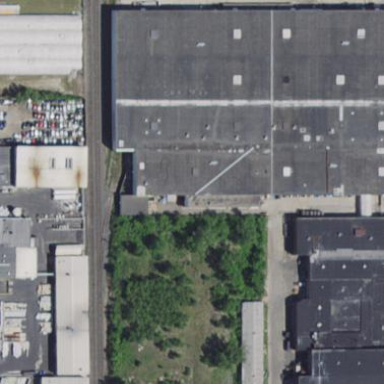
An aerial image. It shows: Industrial building.